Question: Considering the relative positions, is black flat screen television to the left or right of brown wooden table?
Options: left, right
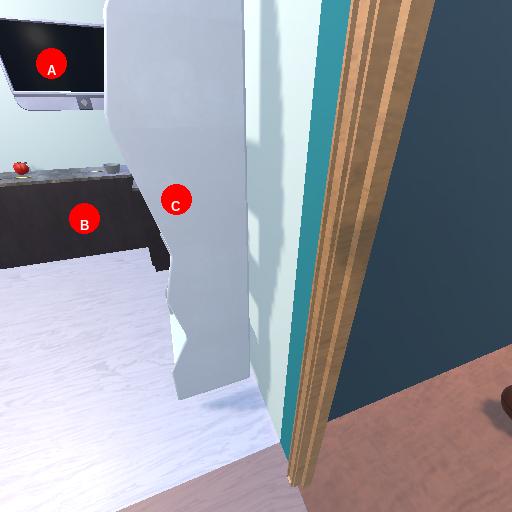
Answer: left